Question: I have a table structured (Table Name: Table2) like below:

Using VBA, I want to select ONLY a single column value of the current row by iterating over each row.
Here is the code and I wrote:
'''
Function findColumnValue(strColCombIdent As String, strColumnName As String) As String
On Error Resume Next
Dim strRetResult As String
Dim wsMapMasterRefSheet As Worksheet
'Referes to the table Table2.
Dim loMapMaster As ListObject
Set wsMapMasterRefSheet = ThisWorkbook.Worksheets("Sheet3")
Set loMapMaster = wsMapMasterRefSheet.ListObjects("Table2")
'All rows of the table Table2
Dim rAllRows As Range
Set rAllRows = loMapMaster.DataBodyRange
'Holds one row from the databody range for processing.
Dim rCurrRow As Range
'Process data
Dim strTemp As String
For Each rCurrRow In rAllRows
strTemp = rCurrRow.Columns(2)
Debug.Print strTemp
Next rCurrRow
findColumnValue = strRetResult
End Function
'''
I was hoping to get results like below (ONLY the value of the column 2):
'''
1.5
1.5
1.8
4
3
3
1
2
10
12
5
7
'''
Instead I end up with something like this (All values from column#2 onwards, for each processing row.)
'''
1.5
0.045150462962963
1.5
4.52083333333333E-02
1.8
4.72685185185185E-02
4
0.168090277777778
3
3.1
3
8.47800925925926E-02
1
4.16666666666667E-02
2
8.33449074074074E-02
10
10.1.1.1
12
1.3.4.5
5
0.212511574074074
7
8.54166666666667E-02
'''
Using
'''
strTemp = rCurrRow.Columns(1, 2)
'''
instead of
'''
strTemp = rCurrRow.Columns(2)
'''
Causes runtime error 1004
Since each iteration points to a range object in the For loop; I was thinking using
'''
rCurrRow.Columns(2)
'''
will point to current Row's column#2 and hence print out only the column's value.
Is my logic misplaced?
One additional question:
Why does the MSDN Excel Reference guide describes Columns as a Property; where as clearly the "Columns" usage clearly takes parameters
Here is the link I referred:
<URL>
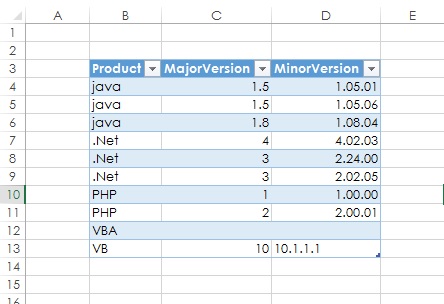
Answer: Either specify you want to iterate rows:
'''
For Each rCurrRow In rAllRows.Rows
'''
or only look at the ListRows in the first place:
'''
Function findColumnValue(strColCombIdent As String, strColumnName As String) As String
On Error Resume Next
Dim strRetResult As String
Dim wsMapMasterRefSheet As Worksheet
'Referes to the table Table2.
Dim loMapMaster As ListObject
Set wsMapMasterRefSheet = ThisWorkbook.Worksheets("Sheet3")
Set loMapMaster = wsMapMasterRefSheet.ListObjects("Table2")
'All rows of the table Table2
Dim rAllRows As ListRows
Set rAllRows = loMapMaster.ListRows
'Holds one row from the databody range for processing.
Dim rCurrRow As ListRow
'Process data
Dim strTemp As String
For Each rCurrRow In rAllRows
strTemp = rCurrRow.Range(, 2)
Debug.Print strTemp
Next rCurrRow
findColumnValue = strRetResult
End Function
'''